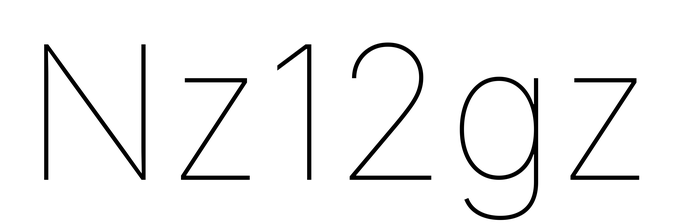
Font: Inter_Thin